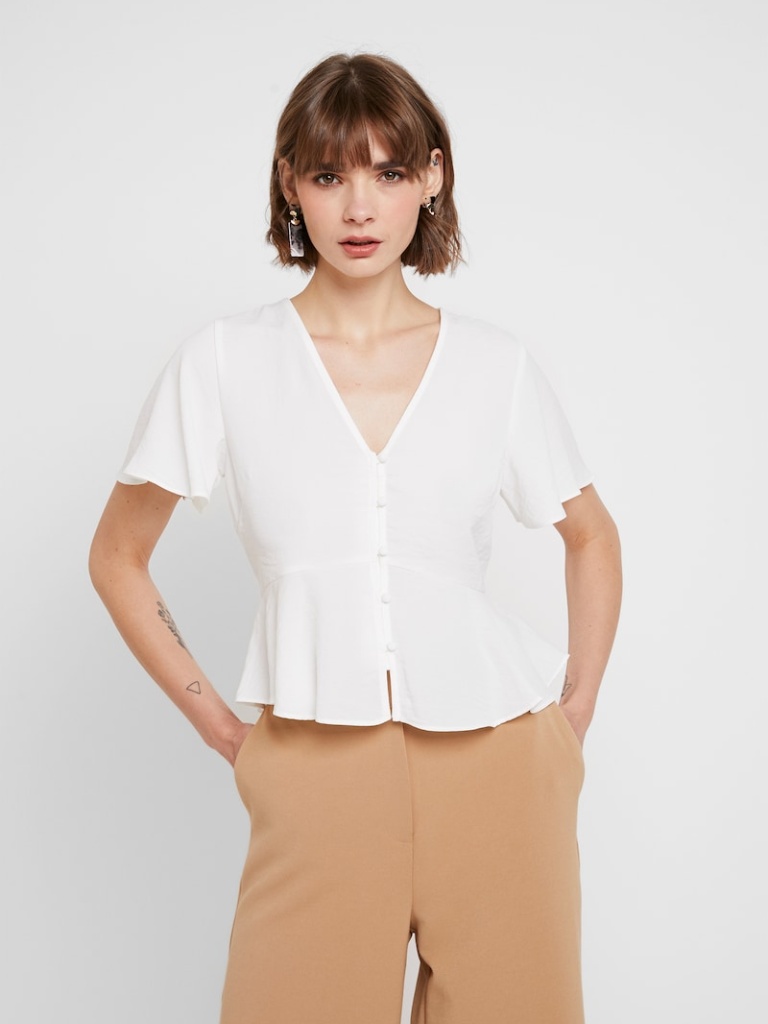
cotton fitted short sleeve hip length Untucked v-neck blouse